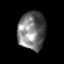
Tissue: skin
Cell type: Epithelial cells
Senescence score: 0.2318
Nuclear area (px): 1027
Mean DAPI intensity: 116.696